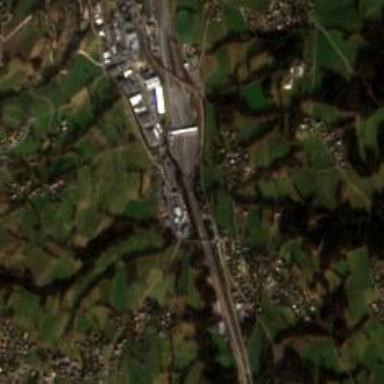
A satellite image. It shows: Motorway junction.